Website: lowes
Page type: cart
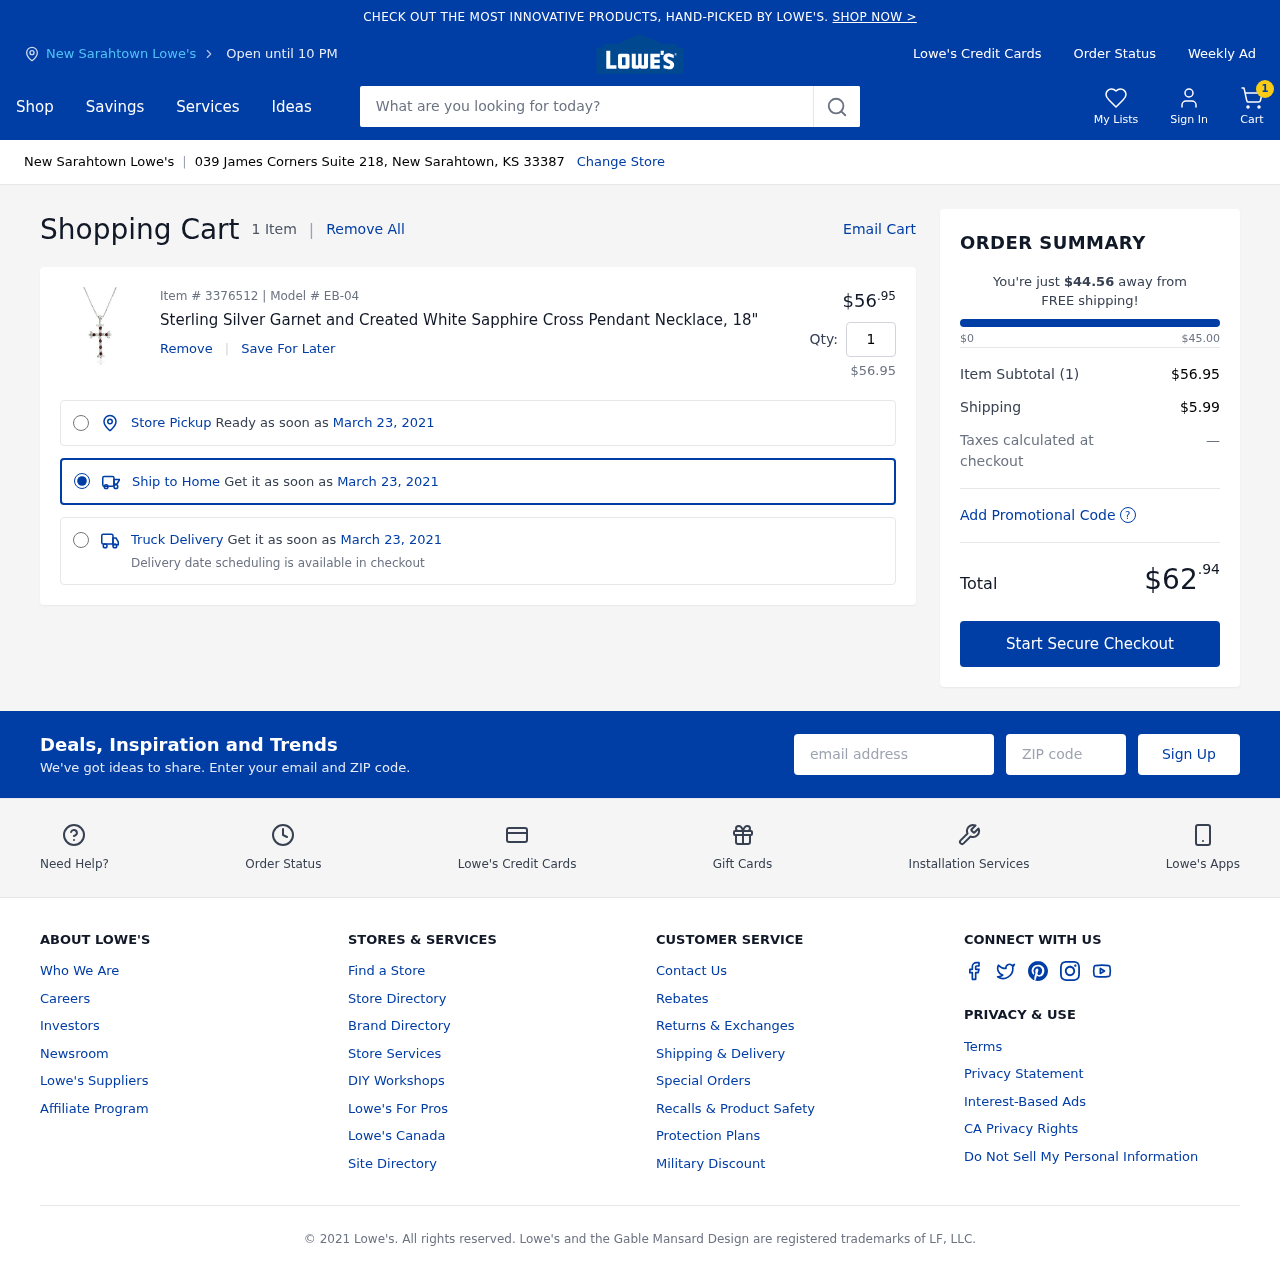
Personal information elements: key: PII_CITY
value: New Sarahtown Lowe's
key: PII_EMAIL
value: terry_keller@yahoo.com
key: PII_POSTCODE
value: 33387
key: PII_STREET
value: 039 James Corners Suite 218
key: PII_CITY_STATE_ZIP
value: New Sarahtown, KS 33387
Product elements: key: PRODUCT1_NAME
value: Sterling Silver Garnet and Created White Sapphire Cross Pendant Necklace, 18"
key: PRODUCT1_PRICE
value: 56.95
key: PRODUCT1_QUANTITY
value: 1
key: PRODUCT1_SUBTOTAL
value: $56.95
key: PRODUCT_ITEM_NUMBER
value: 3376512
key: PRODUCT_MODEL_NUMBER
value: EB-04
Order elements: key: ORDER_NUM_ITEMS
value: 1
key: ORDER_NUM_ITEMS
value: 1 Item
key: ORDER_DELIVERY_DATE
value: March 23, 2021
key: ORDER_SUBTOTAL
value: $56.95
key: ORDER_SHIPPING_COST
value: $5.99
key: ORDER_TOTAL
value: $62.94
Search elements: key: HEADER_SEARCH
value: What are you looking for today?